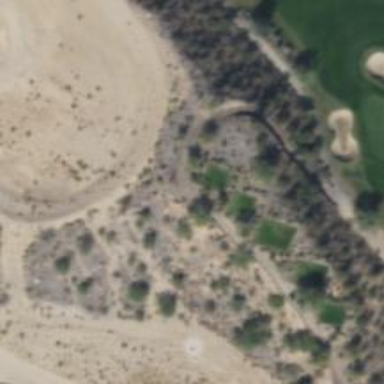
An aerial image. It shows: Path for both roads and golfers.